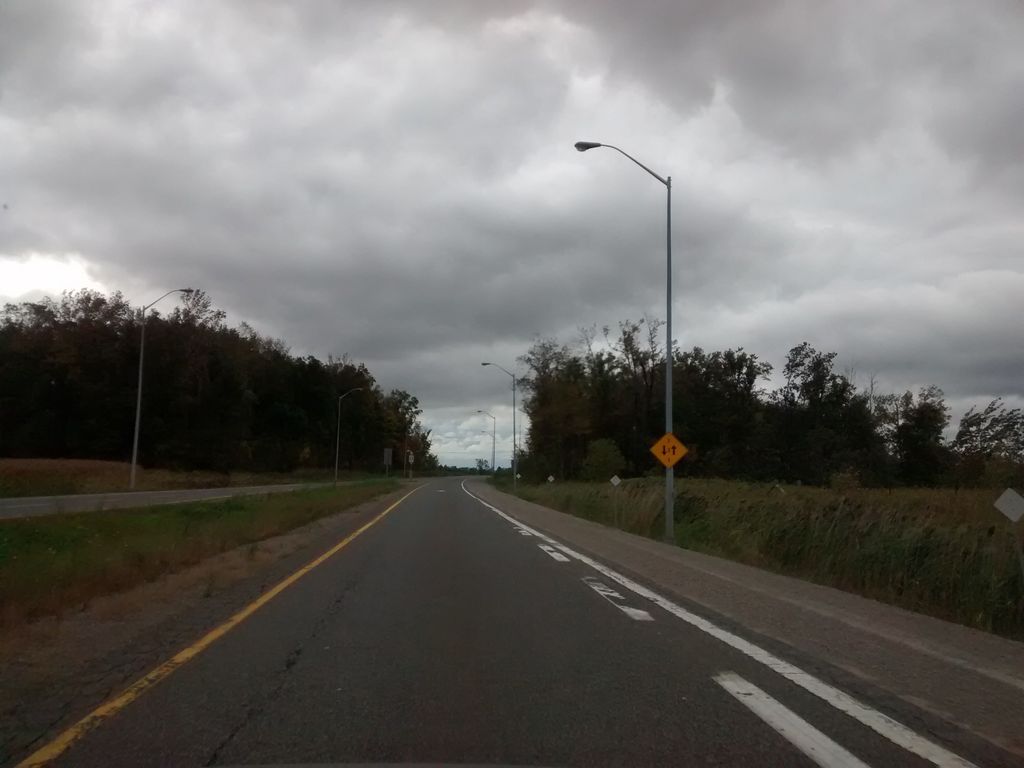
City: hamilton